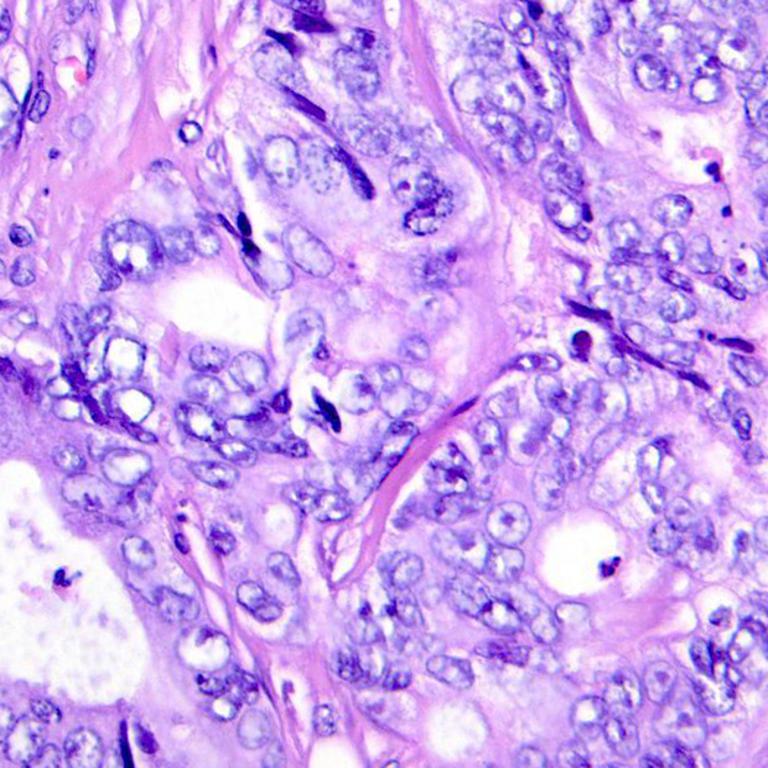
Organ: colon
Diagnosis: adenocarcinomas